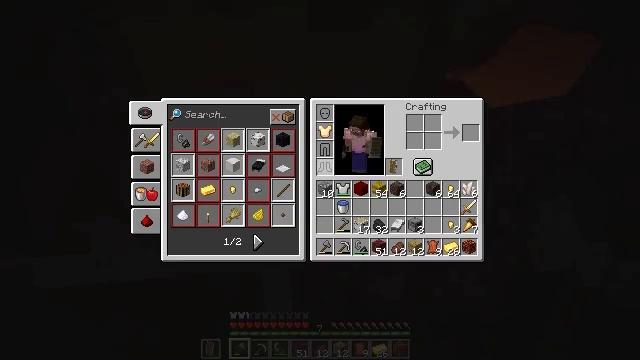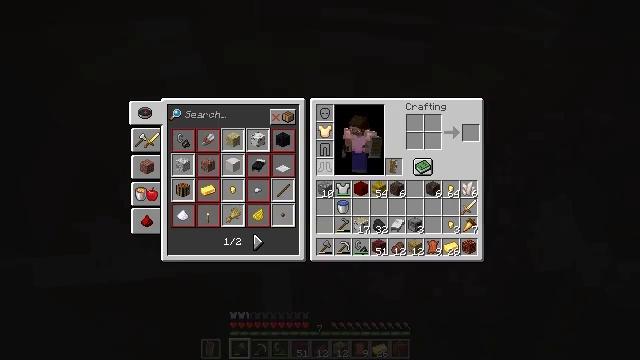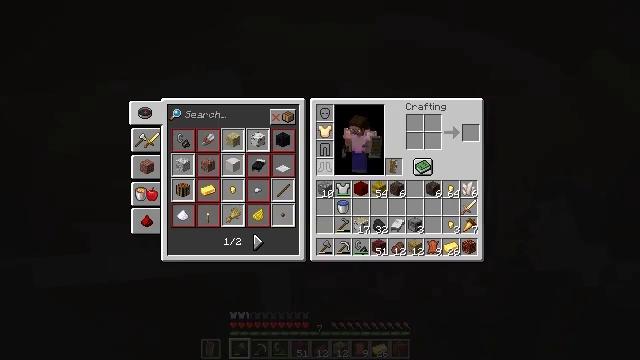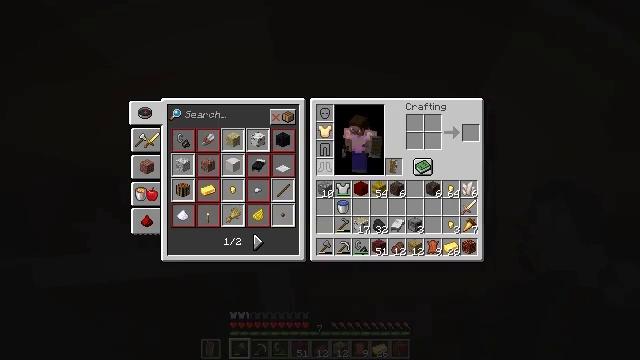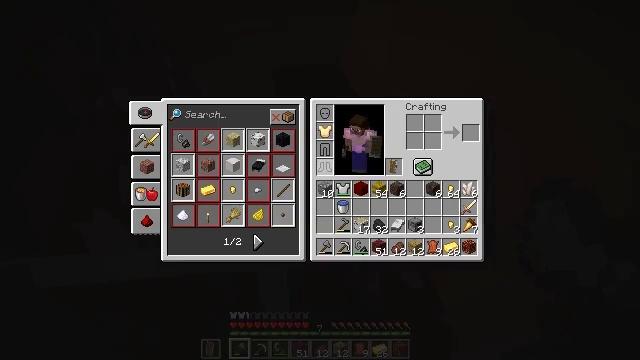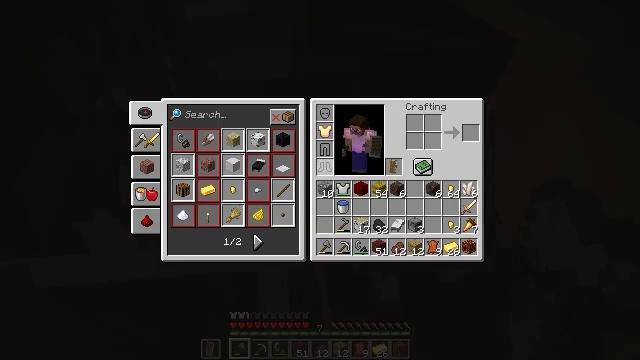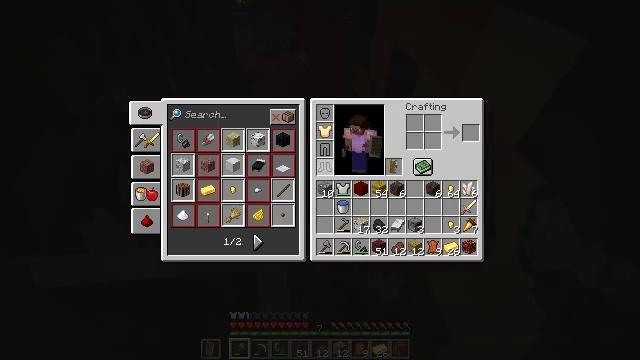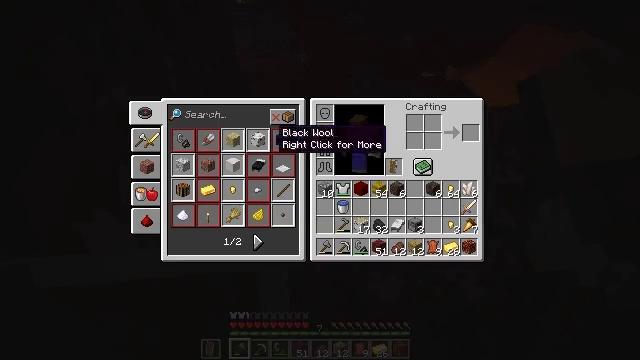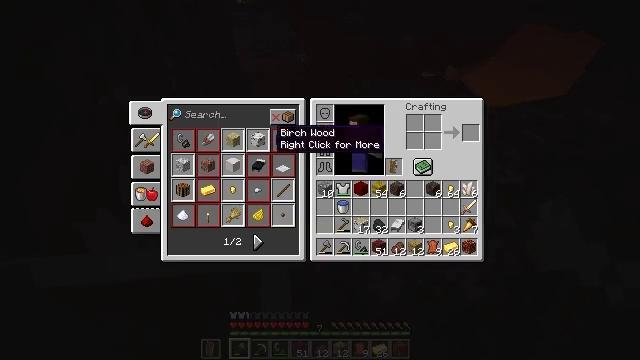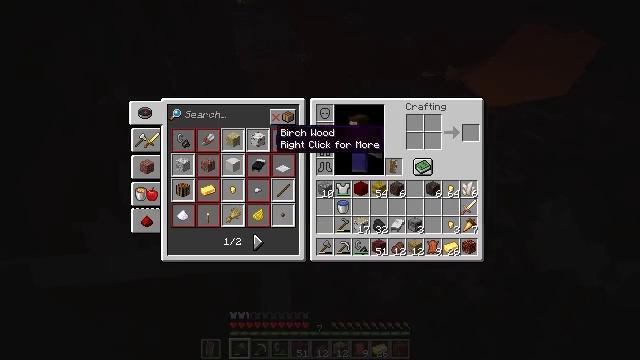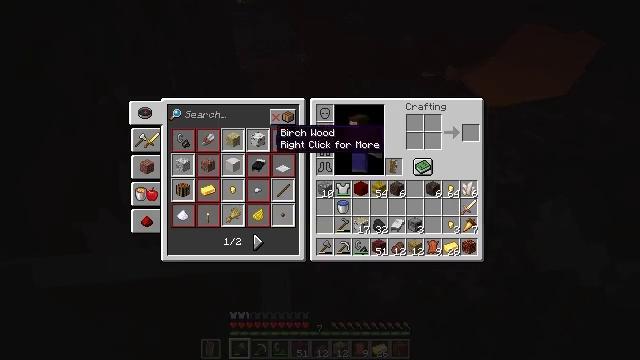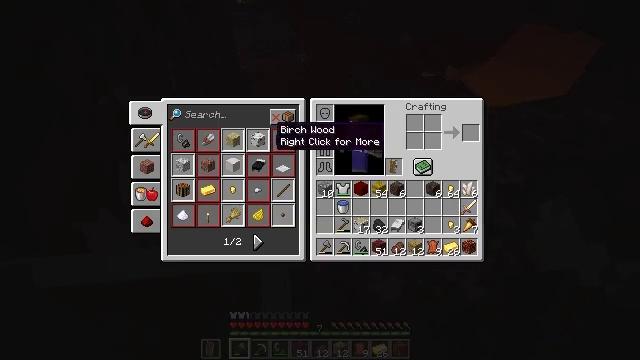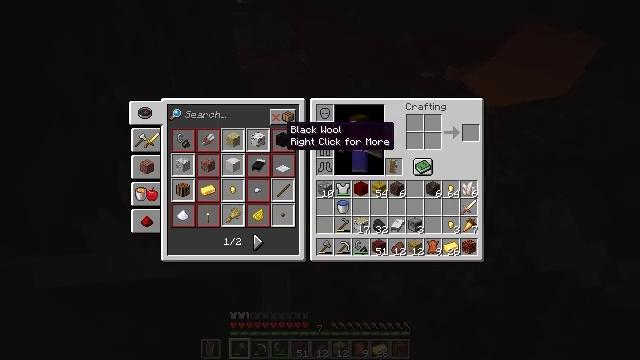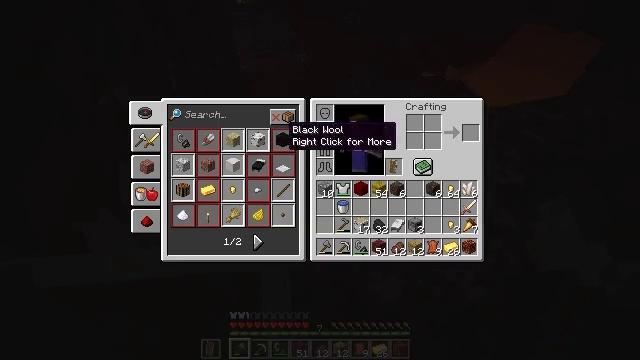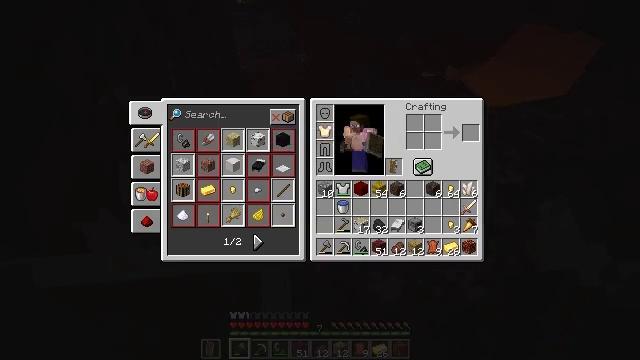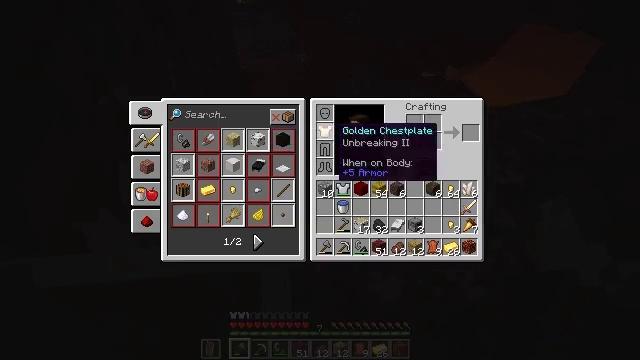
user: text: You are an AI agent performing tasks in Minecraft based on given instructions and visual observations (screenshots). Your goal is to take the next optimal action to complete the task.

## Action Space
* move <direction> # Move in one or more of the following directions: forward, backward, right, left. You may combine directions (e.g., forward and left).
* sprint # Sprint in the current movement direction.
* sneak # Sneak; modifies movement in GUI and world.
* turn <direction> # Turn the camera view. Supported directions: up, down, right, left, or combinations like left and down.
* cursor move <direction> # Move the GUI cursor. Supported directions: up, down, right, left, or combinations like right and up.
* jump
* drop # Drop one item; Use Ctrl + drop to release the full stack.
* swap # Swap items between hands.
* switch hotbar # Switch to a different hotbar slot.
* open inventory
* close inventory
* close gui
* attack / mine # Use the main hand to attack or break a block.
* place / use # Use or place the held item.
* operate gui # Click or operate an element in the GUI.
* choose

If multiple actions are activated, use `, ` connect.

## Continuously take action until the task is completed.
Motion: motion action
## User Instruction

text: Remove a gold ingot from the inventory.
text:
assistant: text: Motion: no_op
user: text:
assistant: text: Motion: no_op
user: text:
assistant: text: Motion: no_op
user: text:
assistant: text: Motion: no_op
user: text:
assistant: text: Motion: no_op
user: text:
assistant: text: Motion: no_op
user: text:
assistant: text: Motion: cursor move left and up
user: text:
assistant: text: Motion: no_op
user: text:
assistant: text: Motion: no_op
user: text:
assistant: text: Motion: no_op
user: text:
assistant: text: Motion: no_op
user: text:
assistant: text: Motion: cursor move right
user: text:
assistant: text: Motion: no_op
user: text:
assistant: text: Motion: cursor move right
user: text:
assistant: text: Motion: cursor move right
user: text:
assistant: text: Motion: cursor move right, close inventory
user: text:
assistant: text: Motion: turn right, close inventory
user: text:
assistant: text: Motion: turn right, close inventory
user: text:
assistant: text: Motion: turn right
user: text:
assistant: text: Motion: turn right and up
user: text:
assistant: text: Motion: turn right and up
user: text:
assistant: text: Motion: turn right and up
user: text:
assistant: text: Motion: no_op
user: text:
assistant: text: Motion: move left
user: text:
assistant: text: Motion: move left
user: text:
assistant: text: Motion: move left, turn right and up
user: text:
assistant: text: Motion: move left, turn right and up
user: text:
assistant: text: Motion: turn right and up
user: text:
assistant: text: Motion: turn right and up
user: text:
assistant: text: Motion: turn right and up